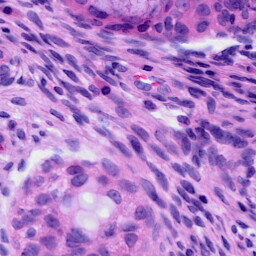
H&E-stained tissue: Cervix